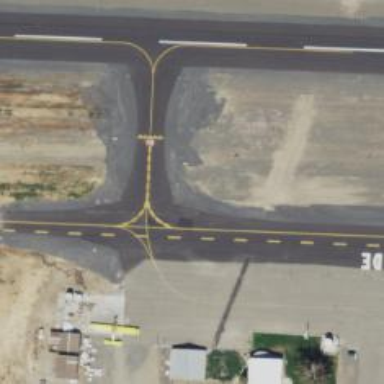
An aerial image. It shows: Image of taxiway at airport.